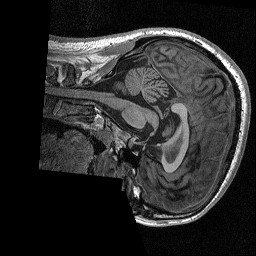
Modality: T1w
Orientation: sagittal
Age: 29
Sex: male
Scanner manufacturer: siemens
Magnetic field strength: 3 T
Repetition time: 2.3 s
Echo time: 0.00298 s